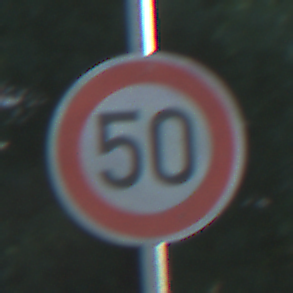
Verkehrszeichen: Geschwindigkeit50
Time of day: MorningAfternoon
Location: Outdoor (RoadRail)
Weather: Clear
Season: NotSpecified
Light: Natural